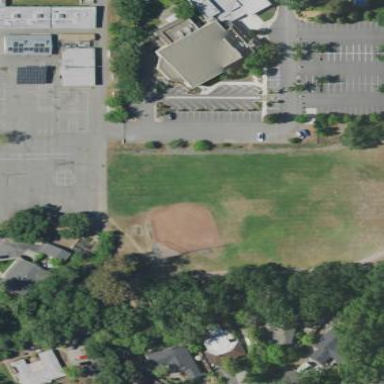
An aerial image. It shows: Baseball pitch in multi-sport leisure land area.